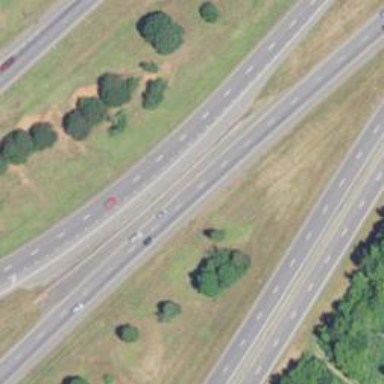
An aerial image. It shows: Motorway.